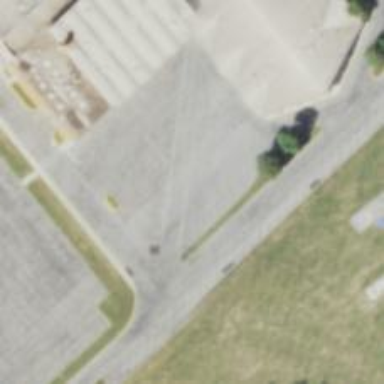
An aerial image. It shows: Parking space.